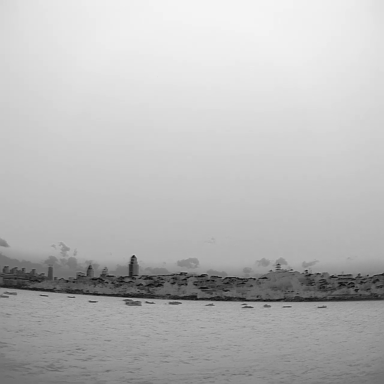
There are 12 bulk_carriers in the infrared image.